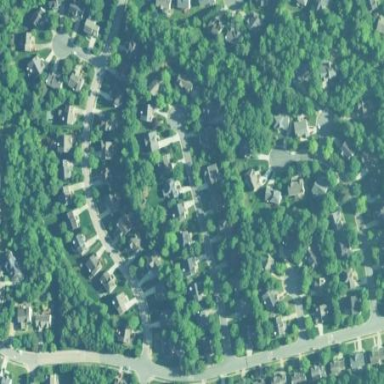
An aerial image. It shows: Residential neighbourhood.